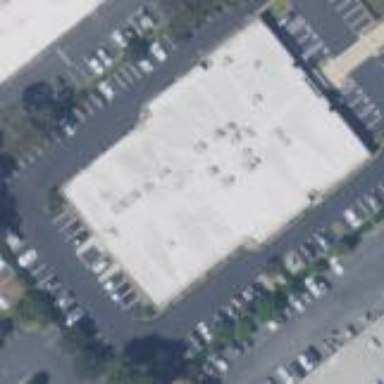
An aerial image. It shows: Building.